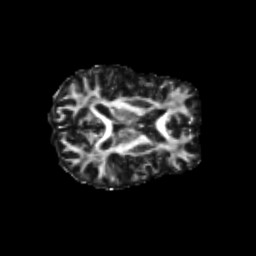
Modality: FA
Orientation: axial
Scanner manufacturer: siemens
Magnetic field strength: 3 T
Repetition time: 9.2 s
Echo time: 0.084 s